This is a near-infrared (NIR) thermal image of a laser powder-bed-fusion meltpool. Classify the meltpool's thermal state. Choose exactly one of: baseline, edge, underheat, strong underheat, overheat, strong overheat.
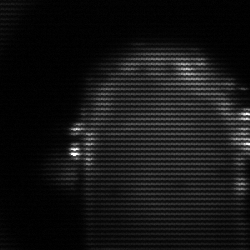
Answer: baseline